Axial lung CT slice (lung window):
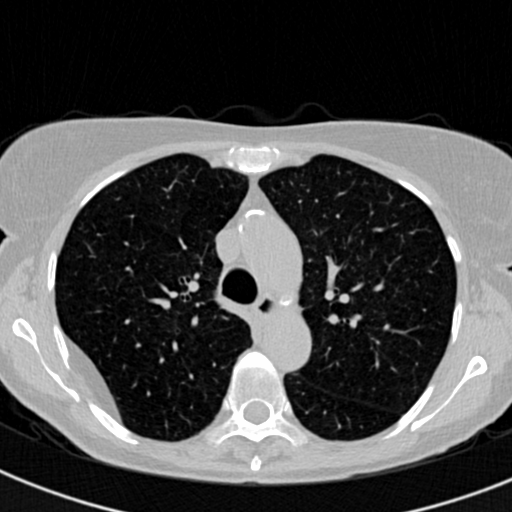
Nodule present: no